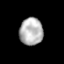
Tissue: prostate
Cell type: T cells
Senescence score: 0.2213
Nuclear area (px): 623
Mean DAPI intensity: 181.607